Interaction volume radius: 5 \u00c5
Interaction volume height: 10 \u00c5
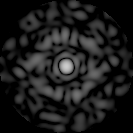
Disorder parameter: 0.8149